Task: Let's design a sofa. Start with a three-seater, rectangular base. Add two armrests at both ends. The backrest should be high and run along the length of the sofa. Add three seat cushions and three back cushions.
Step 374:
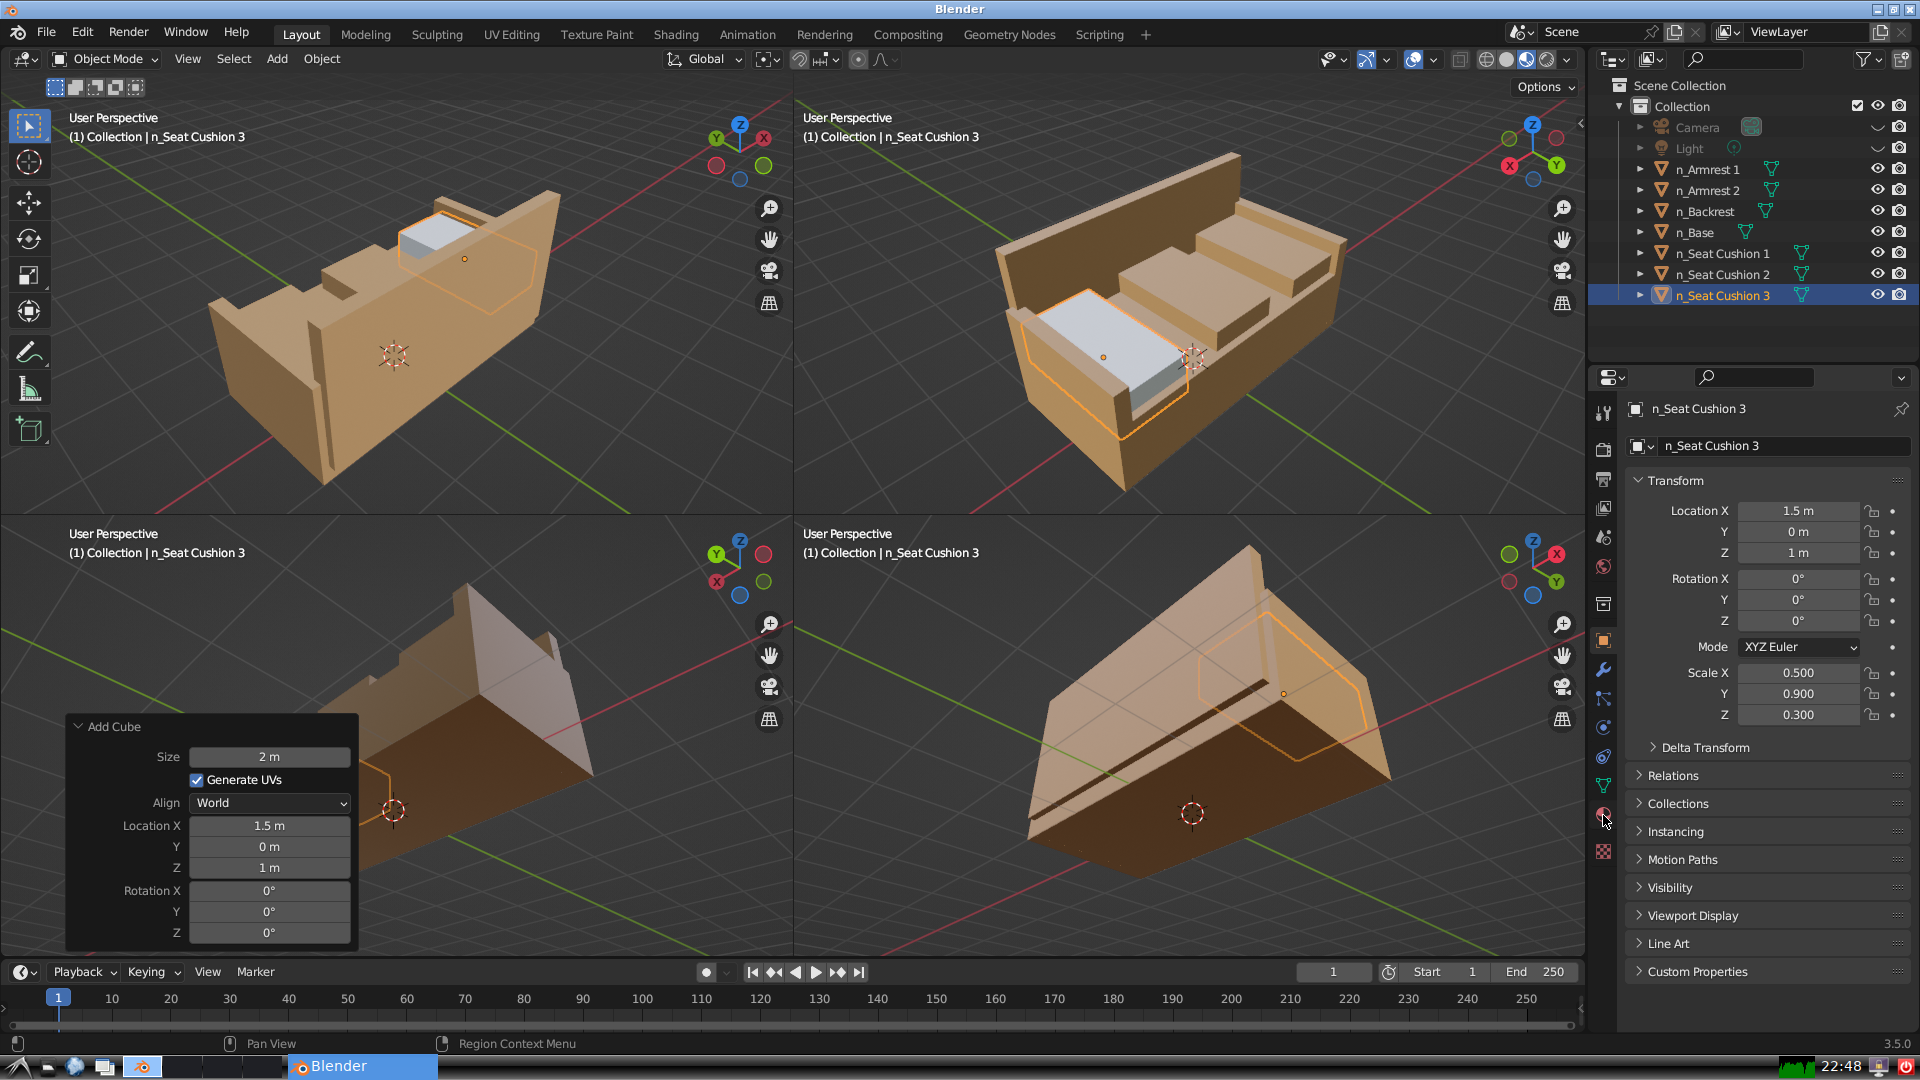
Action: click: no